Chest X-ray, AP view. Patient: 19 years old, sex F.
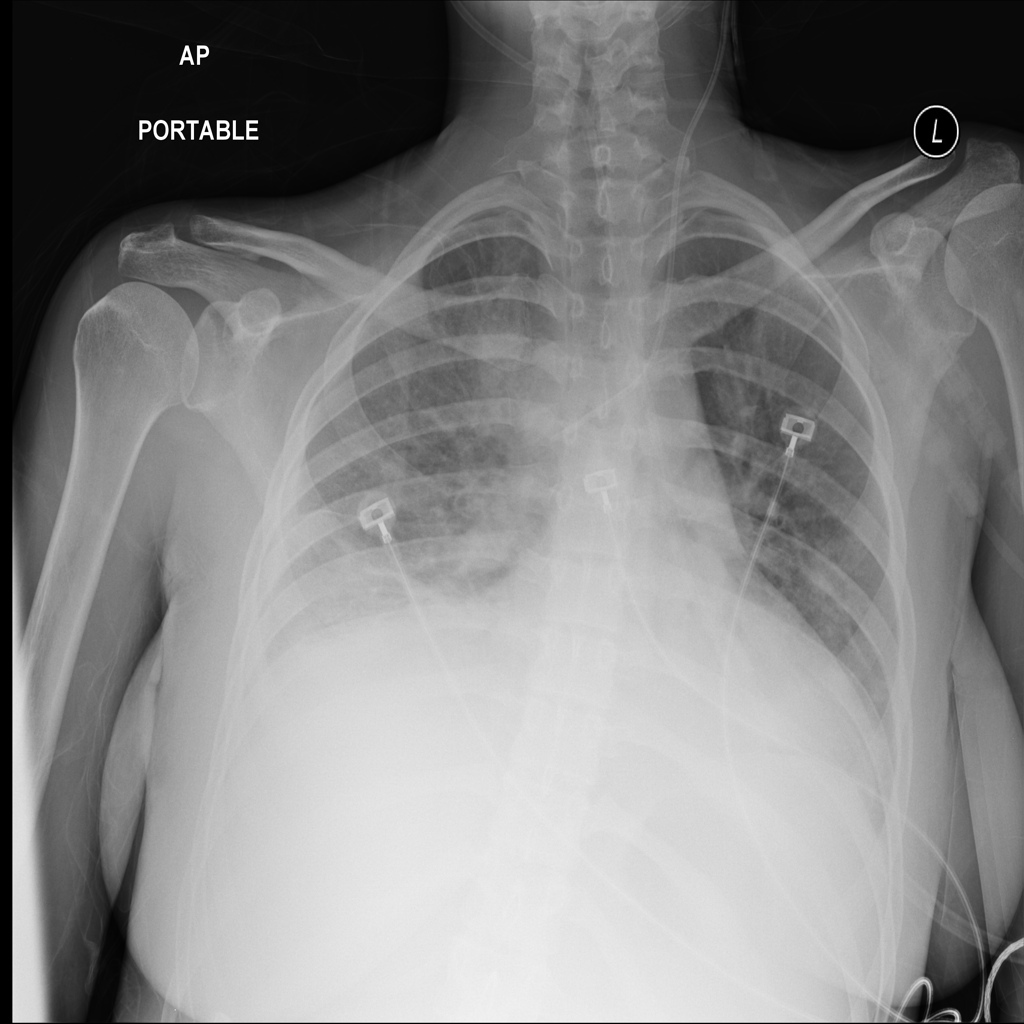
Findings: Atelectasis